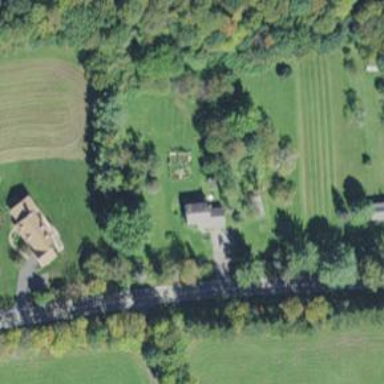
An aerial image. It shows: Simple and straightforward house.